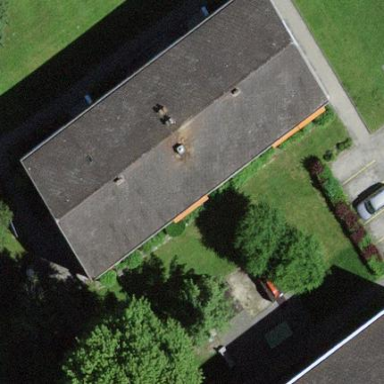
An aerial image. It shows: Gabled roof apartments building.